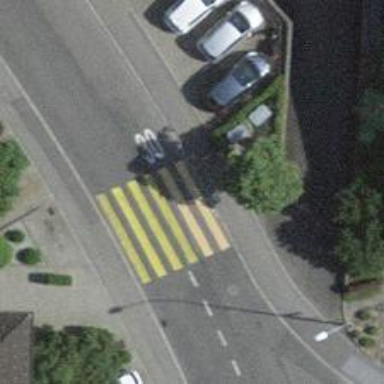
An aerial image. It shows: Uncontrolled zebra crossing with zebra markings.